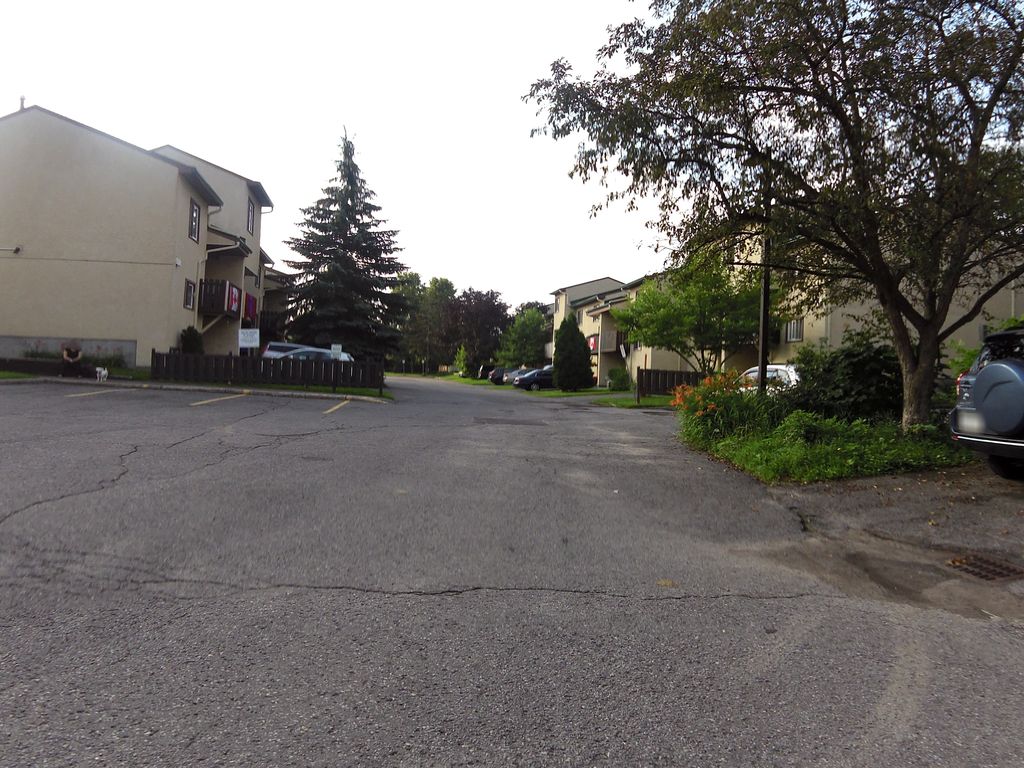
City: ottawa-gatineau